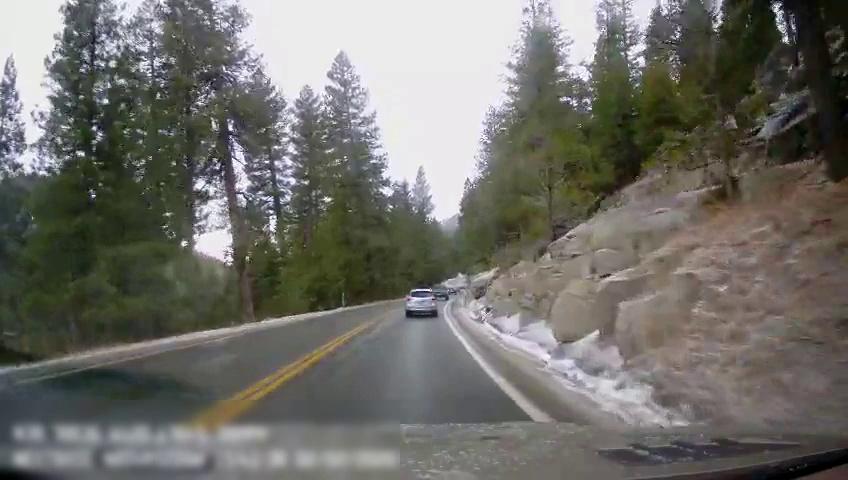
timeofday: Day
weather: Cloudy
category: Drivable Space
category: Vehicles | Truck
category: Vehicles | Car
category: Lanes | Current Lane
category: Lanes | Current Lane
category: Lanes | Opposite Lane
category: Lanes | Opposite Lane